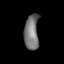
Tissue: lung
Cell type: Epithelial cells
Senescence score: 0.2271
Nuclear area (px): 501
Mean DAPI intensity: 117.048